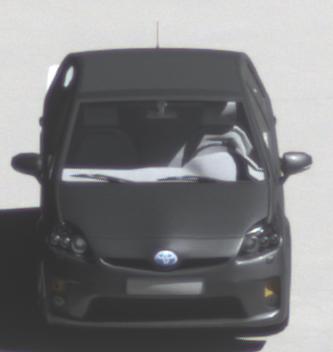
Make: Toyota
Model: Prius 1.5 Hybrid
Detailed model: Prius (HW2)
Model produced from: 2006/03
Model produced until: 2009/06
Doors: 5
Color: gray
Road condition: dry road
Daytime: midday
Contrast: high contrast